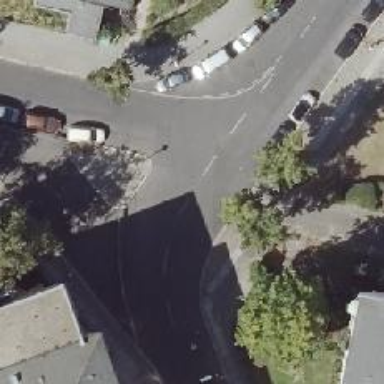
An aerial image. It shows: Residential road with separate asphalt sidewalk.